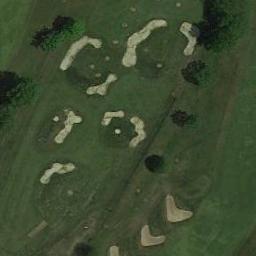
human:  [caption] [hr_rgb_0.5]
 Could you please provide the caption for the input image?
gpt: Lots of  trees are near the golf course .

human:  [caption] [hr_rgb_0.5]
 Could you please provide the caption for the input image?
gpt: There are several bunkers and many trees on a large green lawn on the golf course .

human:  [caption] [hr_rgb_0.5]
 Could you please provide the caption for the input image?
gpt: The picture shows a road with a nearly 180-degree turn .

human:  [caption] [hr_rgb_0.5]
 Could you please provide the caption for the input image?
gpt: The golf course has some fairways, Barrier trees and sandpits .

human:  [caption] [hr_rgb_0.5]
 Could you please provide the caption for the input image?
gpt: There are many bunkers and some trees on the golf course .